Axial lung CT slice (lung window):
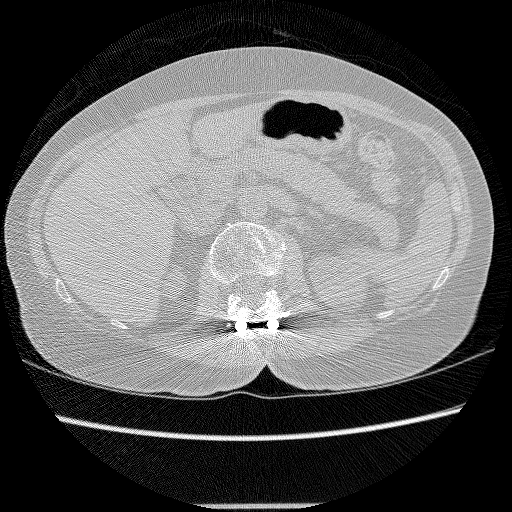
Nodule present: no